Question:
-
> Activity1- -- to- - -> Activity 2- -to - -.>Activity 3 - - to - ->
Activity2
> Activity1 - - > Activity 2- -> I do not pass the data from Activity2 -
- > Activity3
> If I navigate back to Activity2- - from - - Activity3
- -
> Activity1- -- to- - -> Activity 2- -to - -.>Activity 3 - - to - ->
Activity2
---
- -
I hope i am clear with my description
---
## I have given a sample program to support my question
how to modify code to achieve this
'''
public class MainActivity extends Activity {
@Override
protected void onCreate(Bundle savedInstanceState) {
super.onCreate(savedInstanceState);
setContentView(R.layout.activity1);
Button BTN=(Button) findViewById(R.id.activity3button3);
BTN.setOnClickListener(new OnClickListener() {
@Override
public void onClick(View v) {
Intent INT=new Intent(MainActivity.this,Activity2.class);
INT.putExtra("hi", "HI");
startActivity(INT);
}
});
}
}
'''
'''
public class Activity2 extends Activity{
@Override
protected void onCreate(Bundle savedInstanceState) {
// TODO Auto-generated method stub
super.onCreate(savedInstanceState);
setContentView(R.layout.activity2);
Button BTN=(Button) findViewById(R.id.activity3button3);
BTN.setOnClickListener(new OnClickListener() {
@Override
public void onClick(View v) {
// TODO Auto-generated method stub
Intent INT=new Intent(Activity2.this,Activity3.class);
startActivity(INT);
}
});
}
}
'''
'''
public class Activity3 extends Activity{
@Override
protected void onCreate(Bundle savedInstanceState) {
// TODO Auto-generated method stub
super.onCreate(savedInstanceState);
setContentView(R.layout.activity3);
Button BTN=(Button) findViewById(R.id.activity3button3);
BTN.setOnClickListener(new OnClickListener() {
@Override
public void onClick(View v) {
// TODO Auto-generated method stub
Intent INT=new Intent(Activity3.this,Activity2.class);
startActivity(INT);
}
});
}
}
'''
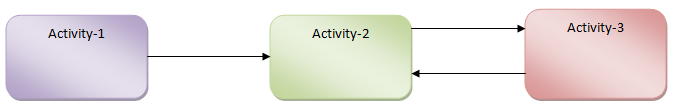
Answer: May be this will help
You have 'R.layout.activity1', 'R.layout.activity2' and 'R.layout.activity3' in that you need give separate button for all but you have given as 'R.id.activity3button3' one one button for all so better create three button for three activity
'''
Button BTN=(Button) findViewById(R.id.activity1button1);
BTN.setOnClickListener(new OnClickListener() {
@Override
public void onClick(View v) {
Intent ide = new Intent(MainActivity.this,Activity2.class);
ide .putExtra("hi", "HI");
ide.addFlags(Intent.FLAG_ACTIVITY_CLEAR_TOP);
startActivity(ide);
}
});
Button BTN=(Button) findViewById(R.id.activity2butto2);
BTN.setOnClickListener(new OnClickListener() {
@Override
public void onClick(View v) {
Intent ide = new Intent(Acitvity2.this,Acitvity3.class);
ide .putExtra("hi", "HI");
ide.addFlags(Intent.FLAG_ACTIVITY_CLEAR_TOP);
startActivity(ide);
}
});
Button BTN=(Button) findViewById(R.id.activity3button3);
BTN.setOnClickListener(new OnClickListener() {
@Override
public void onClick(View v) {
Intent ide = new Intent(Acitvity3.this,Acitvity2.class);
ide .putExtra("hi", "HI");
ide.addFlags(Intent.FLAG_ACTIVITY_CLEAR_TOP);
startActivity(ide);
}
});
'''